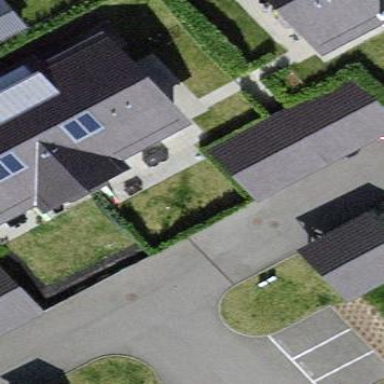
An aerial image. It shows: Simple house.